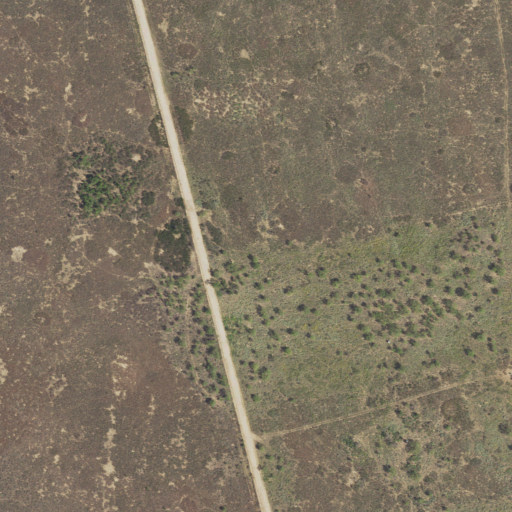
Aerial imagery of plain(s) in Texas named Shinnery Flats containing shrub, grassland, and open development